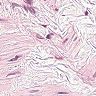
Metastatic tissue present: no